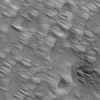
Atmospheric dust classification: not_dusty